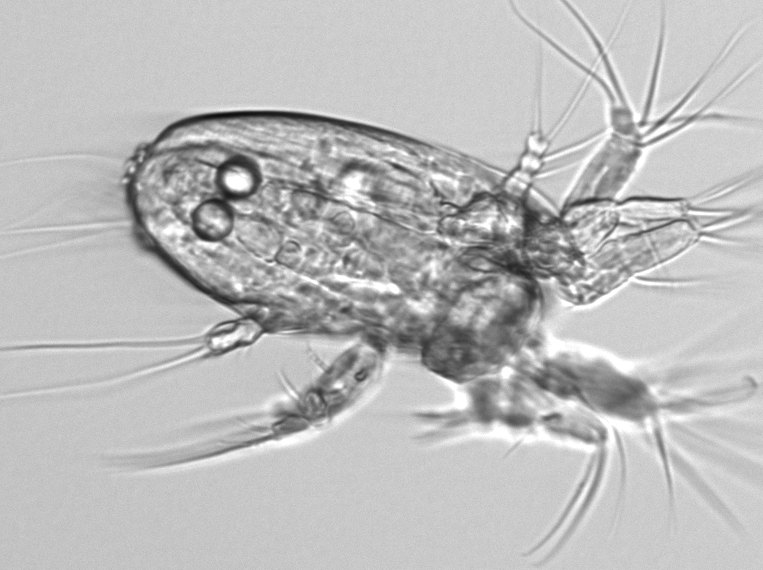
Label: Copepod_nauplii